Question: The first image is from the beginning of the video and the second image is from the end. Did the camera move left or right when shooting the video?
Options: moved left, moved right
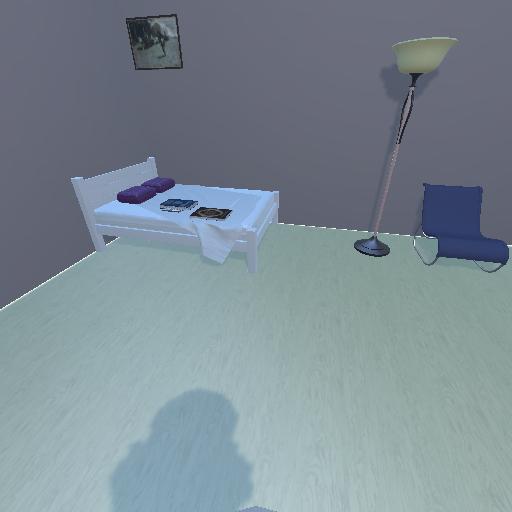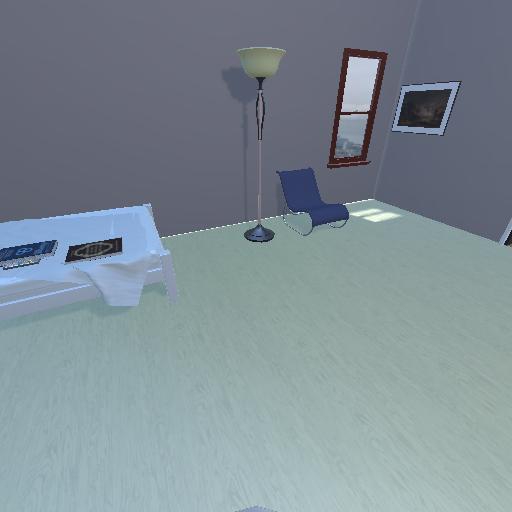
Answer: moved left